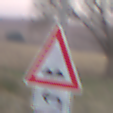
Verkehrszeichen: UnebeneFahrbahn
Zusatzzeichen unten: RichtungsangabeDurchPfeile2
Umgebung: Outdoor, Nature
Tageszeit: SunriseSunset
Wetter: Clear
Licht: Natural
Jahreszeit: Winter
Kontrast: LowContrast